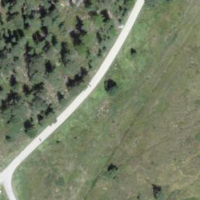
EUNIS habitat code: 26
Species observed at this site:
Cirsium heterophyllum
Juniperus communis